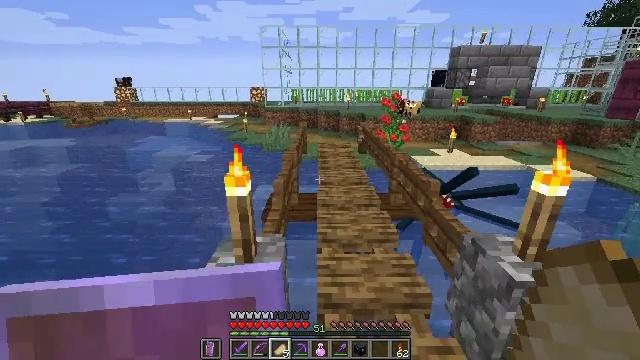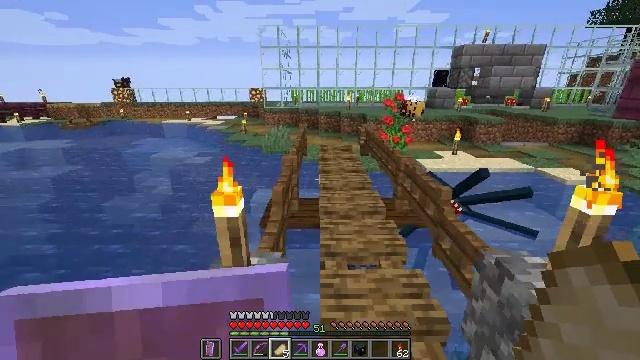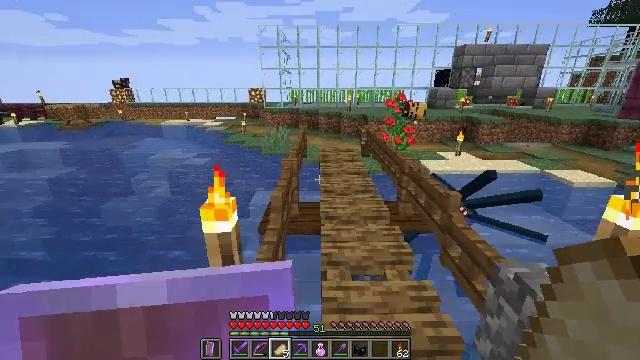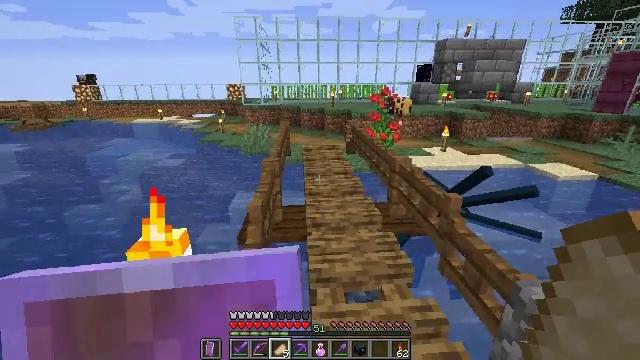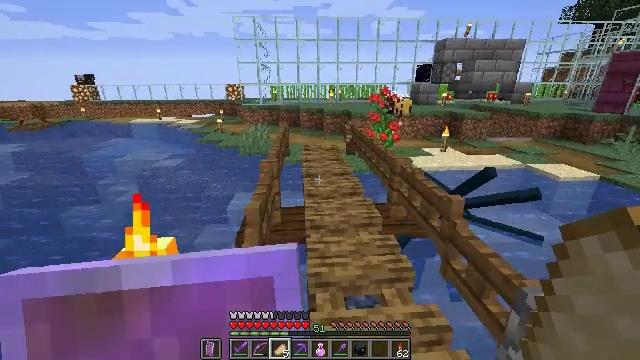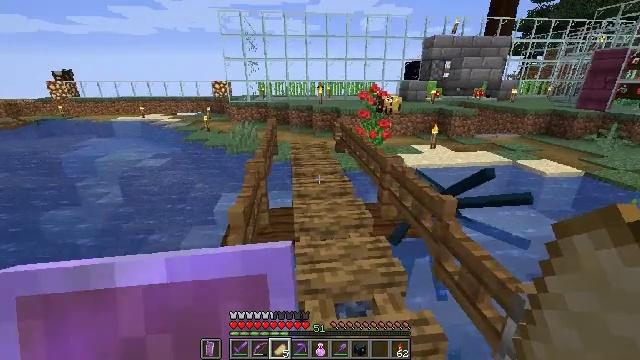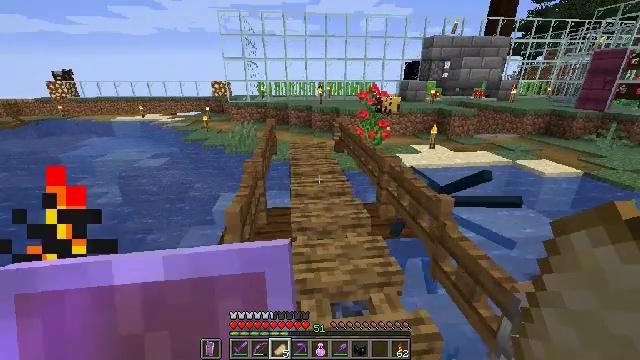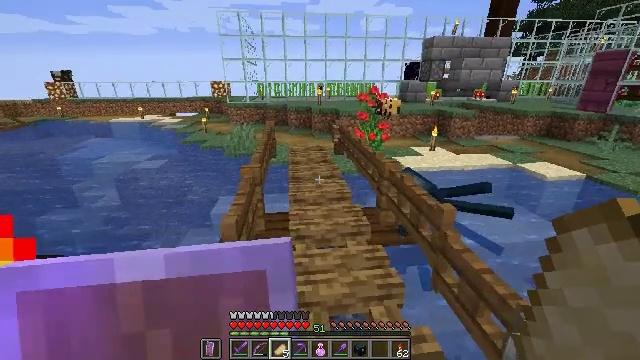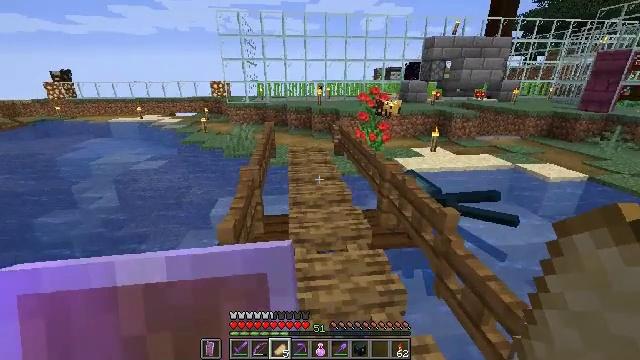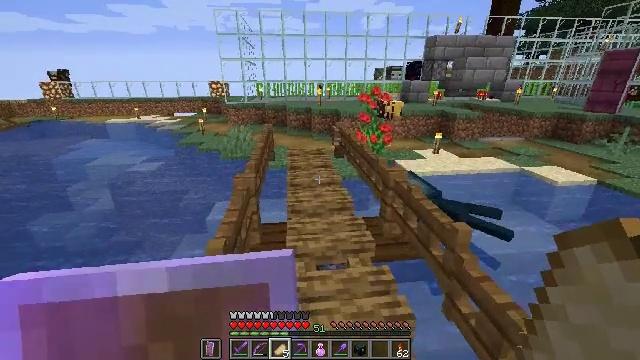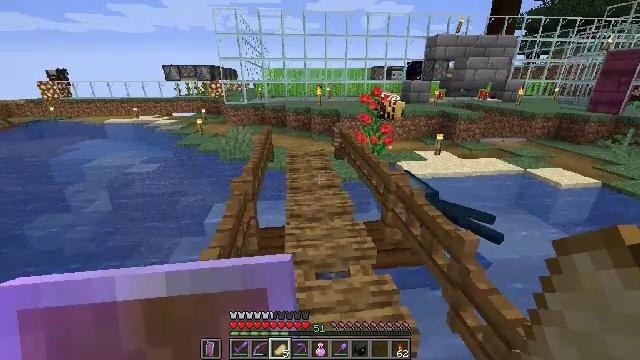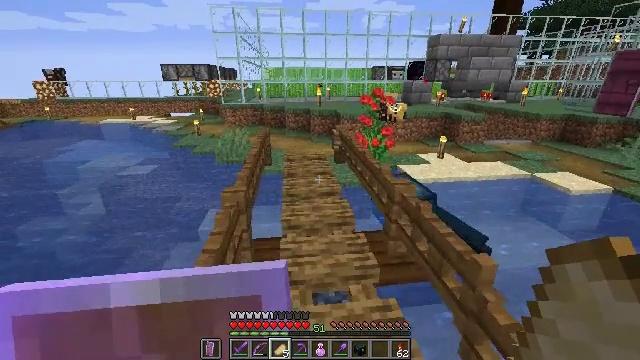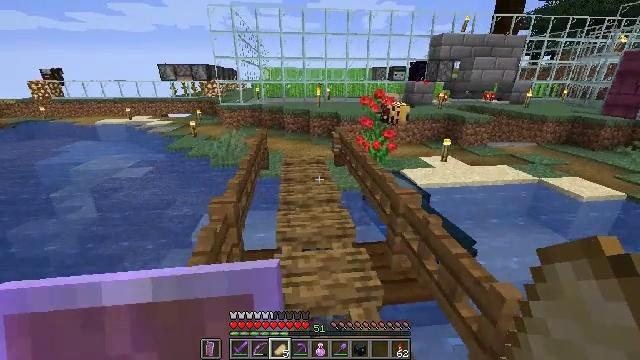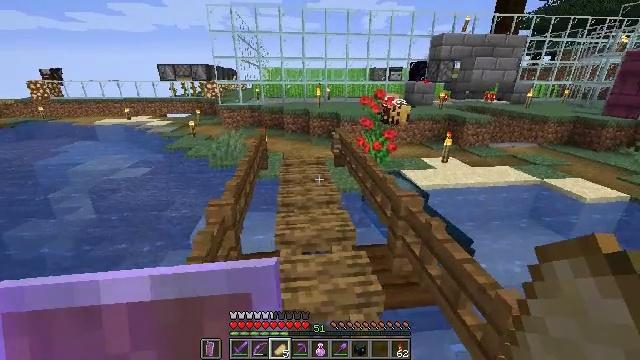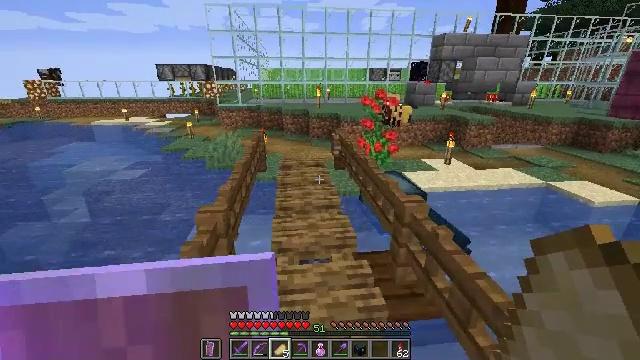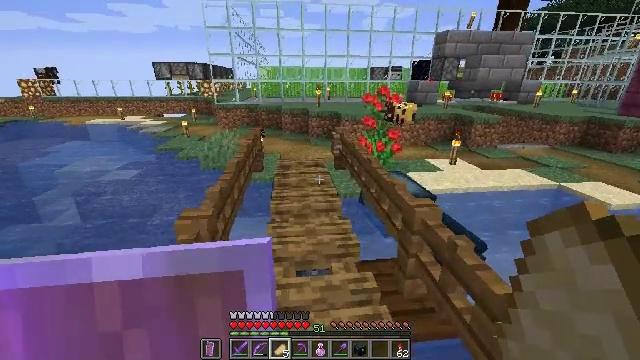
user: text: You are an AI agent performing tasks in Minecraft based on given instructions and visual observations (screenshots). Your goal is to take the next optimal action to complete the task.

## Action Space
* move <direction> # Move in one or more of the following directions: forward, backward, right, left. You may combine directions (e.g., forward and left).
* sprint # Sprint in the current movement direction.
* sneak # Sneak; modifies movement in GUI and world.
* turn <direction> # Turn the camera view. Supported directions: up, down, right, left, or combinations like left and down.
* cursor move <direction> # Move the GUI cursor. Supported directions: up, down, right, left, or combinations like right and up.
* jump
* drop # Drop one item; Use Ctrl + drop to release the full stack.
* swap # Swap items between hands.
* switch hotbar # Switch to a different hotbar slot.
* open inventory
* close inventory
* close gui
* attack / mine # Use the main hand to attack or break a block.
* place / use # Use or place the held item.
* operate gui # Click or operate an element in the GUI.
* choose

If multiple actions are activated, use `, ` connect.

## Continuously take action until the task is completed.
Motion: motion action
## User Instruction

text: Break the grass block.
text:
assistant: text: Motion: move forward
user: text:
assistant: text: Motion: move forward
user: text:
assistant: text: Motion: move forward, turn right and down
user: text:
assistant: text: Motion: move forward
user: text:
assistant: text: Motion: move forward, turn right
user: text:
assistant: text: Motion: move forward
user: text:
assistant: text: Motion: move forward
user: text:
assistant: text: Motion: move forward
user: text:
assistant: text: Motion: move forward
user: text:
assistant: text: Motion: move forward
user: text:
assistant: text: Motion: move forward
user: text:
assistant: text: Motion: move forward
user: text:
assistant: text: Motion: move forward
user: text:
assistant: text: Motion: move forward
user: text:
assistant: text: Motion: move forward
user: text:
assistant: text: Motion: move forward
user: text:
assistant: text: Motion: move forward
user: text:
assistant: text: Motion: move forward
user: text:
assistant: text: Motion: move forward
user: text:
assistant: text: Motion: move forward
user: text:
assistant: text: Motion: move forward
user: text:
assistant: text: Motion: move forward
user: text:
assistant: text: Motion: move forward
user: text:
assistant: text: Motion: move forward
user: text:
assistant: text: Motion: move forward
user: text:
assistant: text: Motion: move forward
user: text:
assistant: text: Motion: move forward
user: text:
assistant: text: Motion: move forward
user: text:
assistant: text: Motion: move forward
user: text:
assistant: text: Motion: move forward